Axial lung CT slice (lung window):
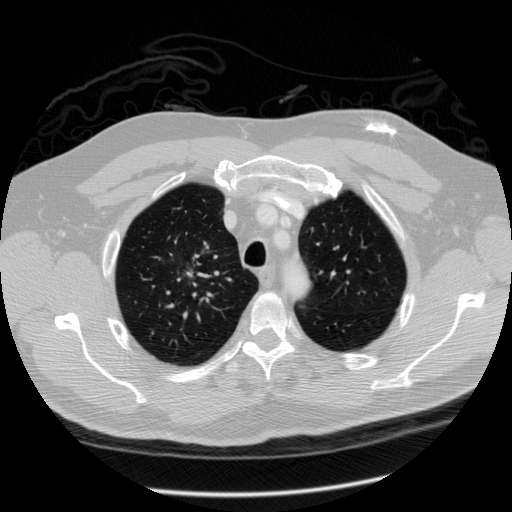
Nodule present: no